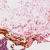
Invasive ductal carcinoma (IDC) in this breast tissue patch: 0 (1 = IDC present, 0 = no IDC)